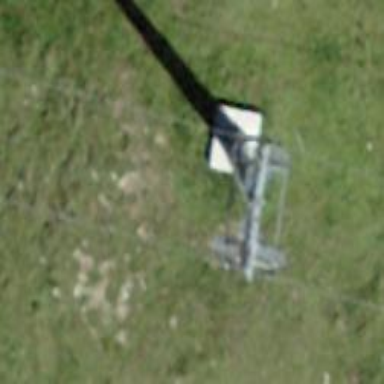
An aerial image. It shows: Pylon used for aerialway.